Question: I am a web developer. for my client's website I need to put an effect on hover a specific div as shown in this <URL> . when i hover on a div the background should change by rotating. how can i do this. I can do only ease effect for background change using css3 transition. is there any way to do the same without using jquery ?
see the scrrenshot
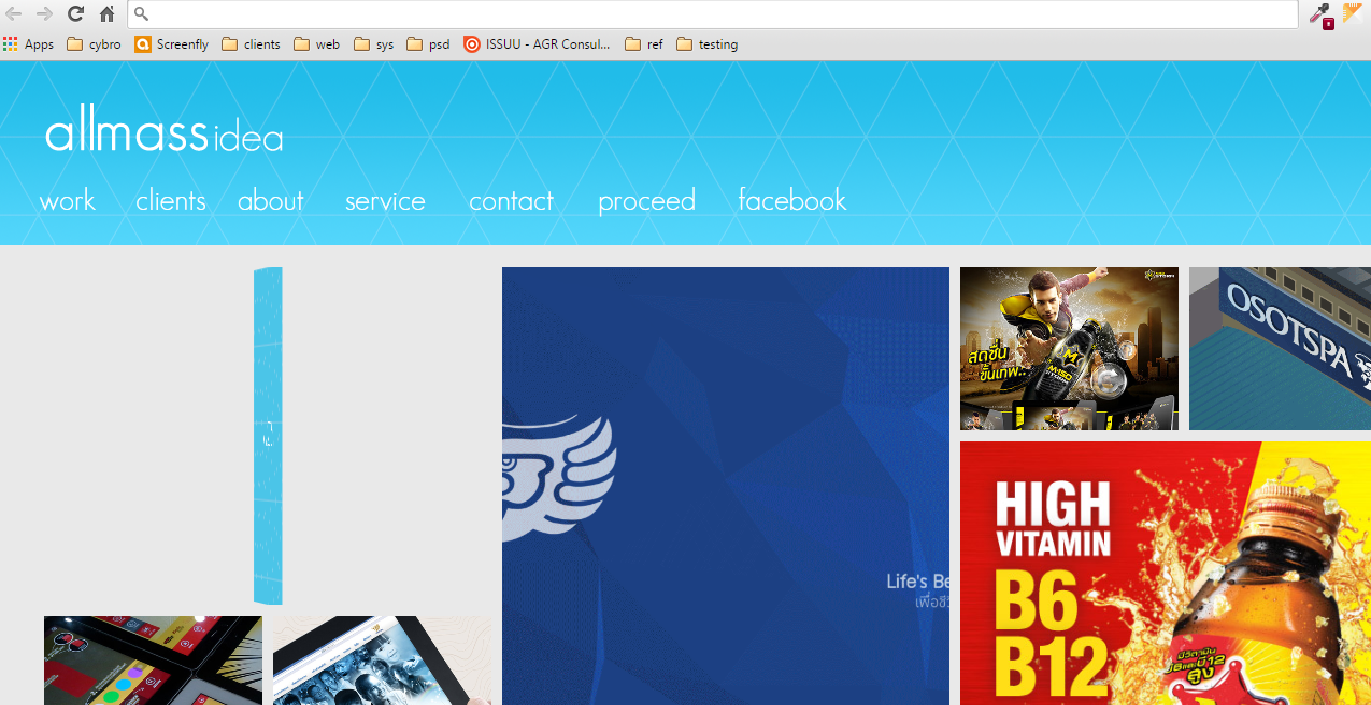
Answer: <URL>
I simulate your provide the animation without jquery. The key to achieve it that use the & relation and understand the key point when animation play.
'''
.hover{
position: relative;
width: 200px;
height: 200px;
background-color: #1cf;
}
.background{
position: absolute;
width: 100%;
height: 100%;
color: #fff;
text-align: center;
line-height:10;
background-color: #c33;
transition: all 0.3s;
z-index: 2;
font-size: 20px;
}
.content{
position: absolute;
width: 100%;
height: 100%;
background-color: #fff;
text-align: center;
font-size: 20px;
opacity: 0;
line-height: 10;
transform: scale(-1,1);
transition: all 0.3s;
}
.hover:hover .background{
transform: scale(-1,1);
opacity: 0;
}
.hover:hover .content{
transform: scale(1,1);
opacity: 1;
}
'''
'''
<!DOCTYPE html>
<html>
<head>
<meta charset="utf-8">
<title>JS Bin</title>
</head>
<body>
<div class="hover">
<div class="background">
This is background!!!
</div>
<div class="content">
This is content!
</div>
</div>
</body>
</html>
'''